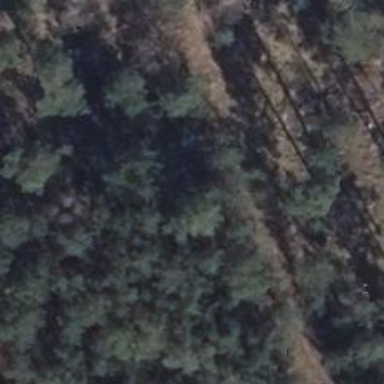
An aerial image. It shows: Forest area.